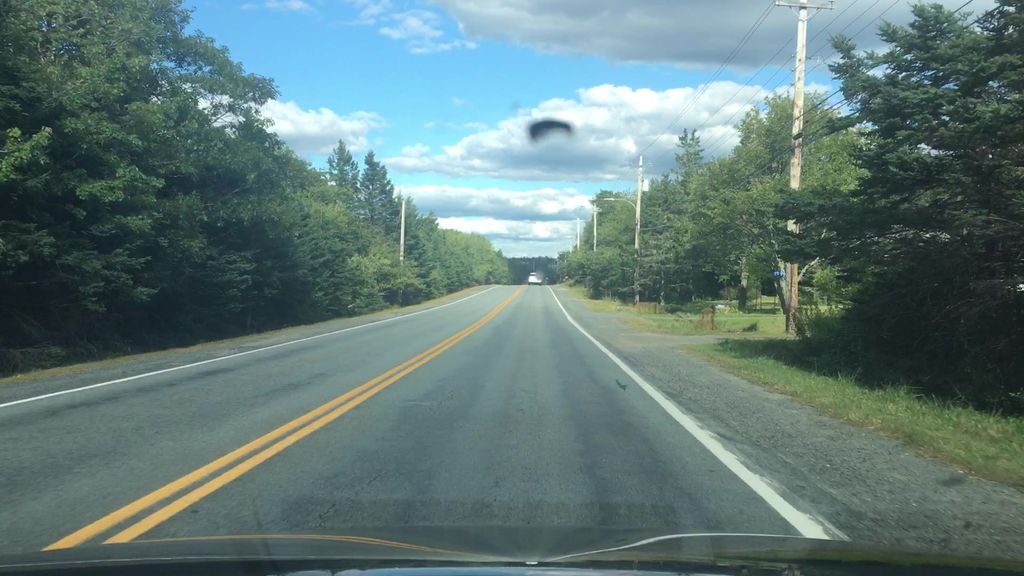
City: halifax